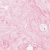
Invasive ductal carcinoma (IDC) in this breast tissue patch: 0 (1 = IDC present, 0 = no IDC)